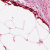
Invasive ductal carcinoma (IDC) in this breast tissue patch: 0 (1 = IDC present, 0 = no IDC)